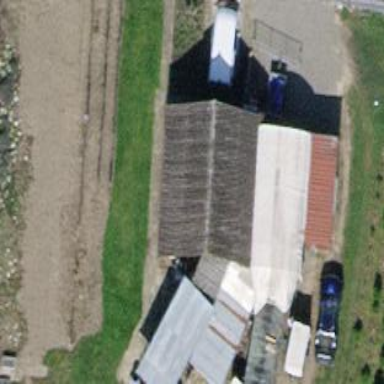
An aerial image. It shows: Shed building.